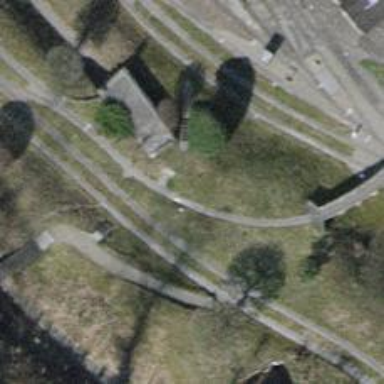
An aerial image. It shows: Miniature railway tunnel.